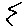
Label: zigzag